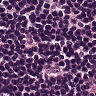
Metastatic tissue present: no